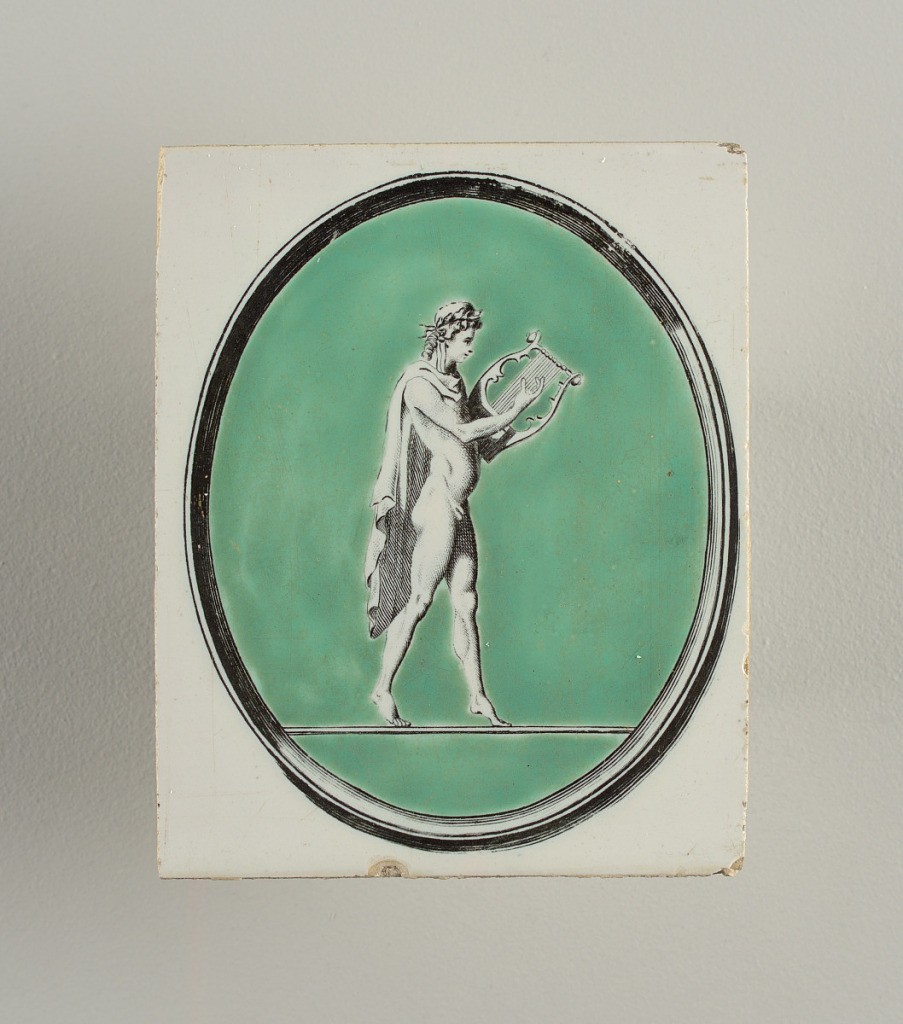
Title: Tile
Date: ca. 1780
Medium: Transfer-printed, green-enamelled white pottery
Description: Vertical rectangle. White glazed ground; upright oval black transfer-printed frame enclosing green area against which, in black on white, is a figure of Orpheus or Apollo holding a lyre.